Question: I have a table with a Flag column which can be true/false.
I would like to group rows and calculate average of column Val as shown in the picture below:
Source table and Desired results

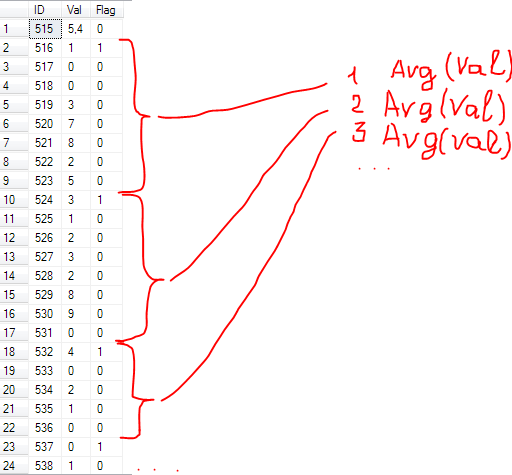
Answer: You can do this with a derived table and windowed functions:
'''
declare @t table(ID int,Val decimal(10,2),Flag bit);
insert into @t values (515,5.4,0),(516,1,1),(517,0,0),(518,0,0),(519,3,0),(520,7,0),(521,8,0),(522,2,0),(523,5,0),(524,3,1),(525,1,0),(526,2,0),(527,3,0),(528,2,0),(529,8,0),(530,9,0),(531,0,0),(532,4,1),(533,0,0),(534,2,0),(535,1,0),(536,0,0),(537,0,1),(538,1,0);
with c as
(
select ID
,Val
,Flag
,sum(cast(Flag as int)) over (order by ID) as rn
from @t
)
select cast(min(ID) as nvarchar(10)) + ' to ' + cast(max(ID) as nvarchar(10)) as IDRange
,avg(Val) as AverageVal
from c
group by rn
order by rn;
'''
Output:
'''
+------------+------------+
| IDRange | AverageVal |
+------------+------------+
| 515 to 515 | 5.4 |
| 516 to 523 | 3.25 |
| 524 to 531 | 3.5 |
| 532 to 536 | 1.4 |
| 537 to 538 | 0.5 |
+------------+------------+
'''
---
# Update for 2008 R2 version
This utilises recursion to get your running grouping so can probably be improved upon, but will get you the results you want:
'''
declare @t table(ID int,Val decimal(10,2),Flag bit);
insert into @t values (515,5.4,0),(516,1,1),(517,0,0),(518,0,0),(519,3,0),(520,7,0),(521,8,0),(522,2,0),(523,5,0),(524,3,1),(525,1,0),(526,2,0),(527,3,0),(528,2,0),(529,8,0),(530,9,0),(531,0,0),(532,4,1),(533,0,0),(534,2,0),(535,1,0),(536,0,0),(537,0,1),(538,1,0);
with t as
(
select ID
,Val
,Flag
,row_number() over (order by ID) as rn
from @t
),c as
(
select ID
,Val
,Flag
,rn
,0 as g
from t
where rn = 1
union all
select t.ID
,t.Val
,t.Flag
,t.rn
,c.g + cast(t.Flag as int) as g
from t
join c
on t.rn = c.rn+1
)
select cast(min(ID) as nvarchar(10)) + ' to ' + cast(max(ID) as nvarchar(10)) as IDRange
,avg(Val) as AverageVal
from c
group by g
order by g;
'''